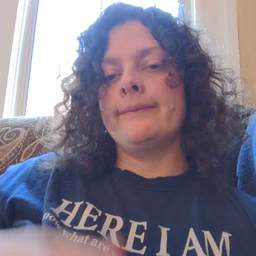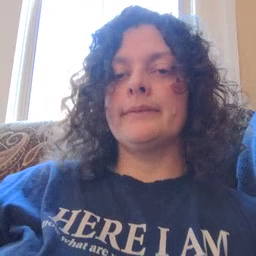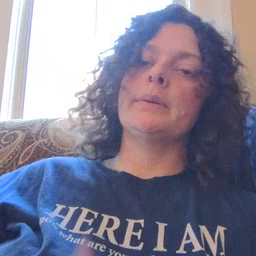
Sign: mitten